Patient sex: M
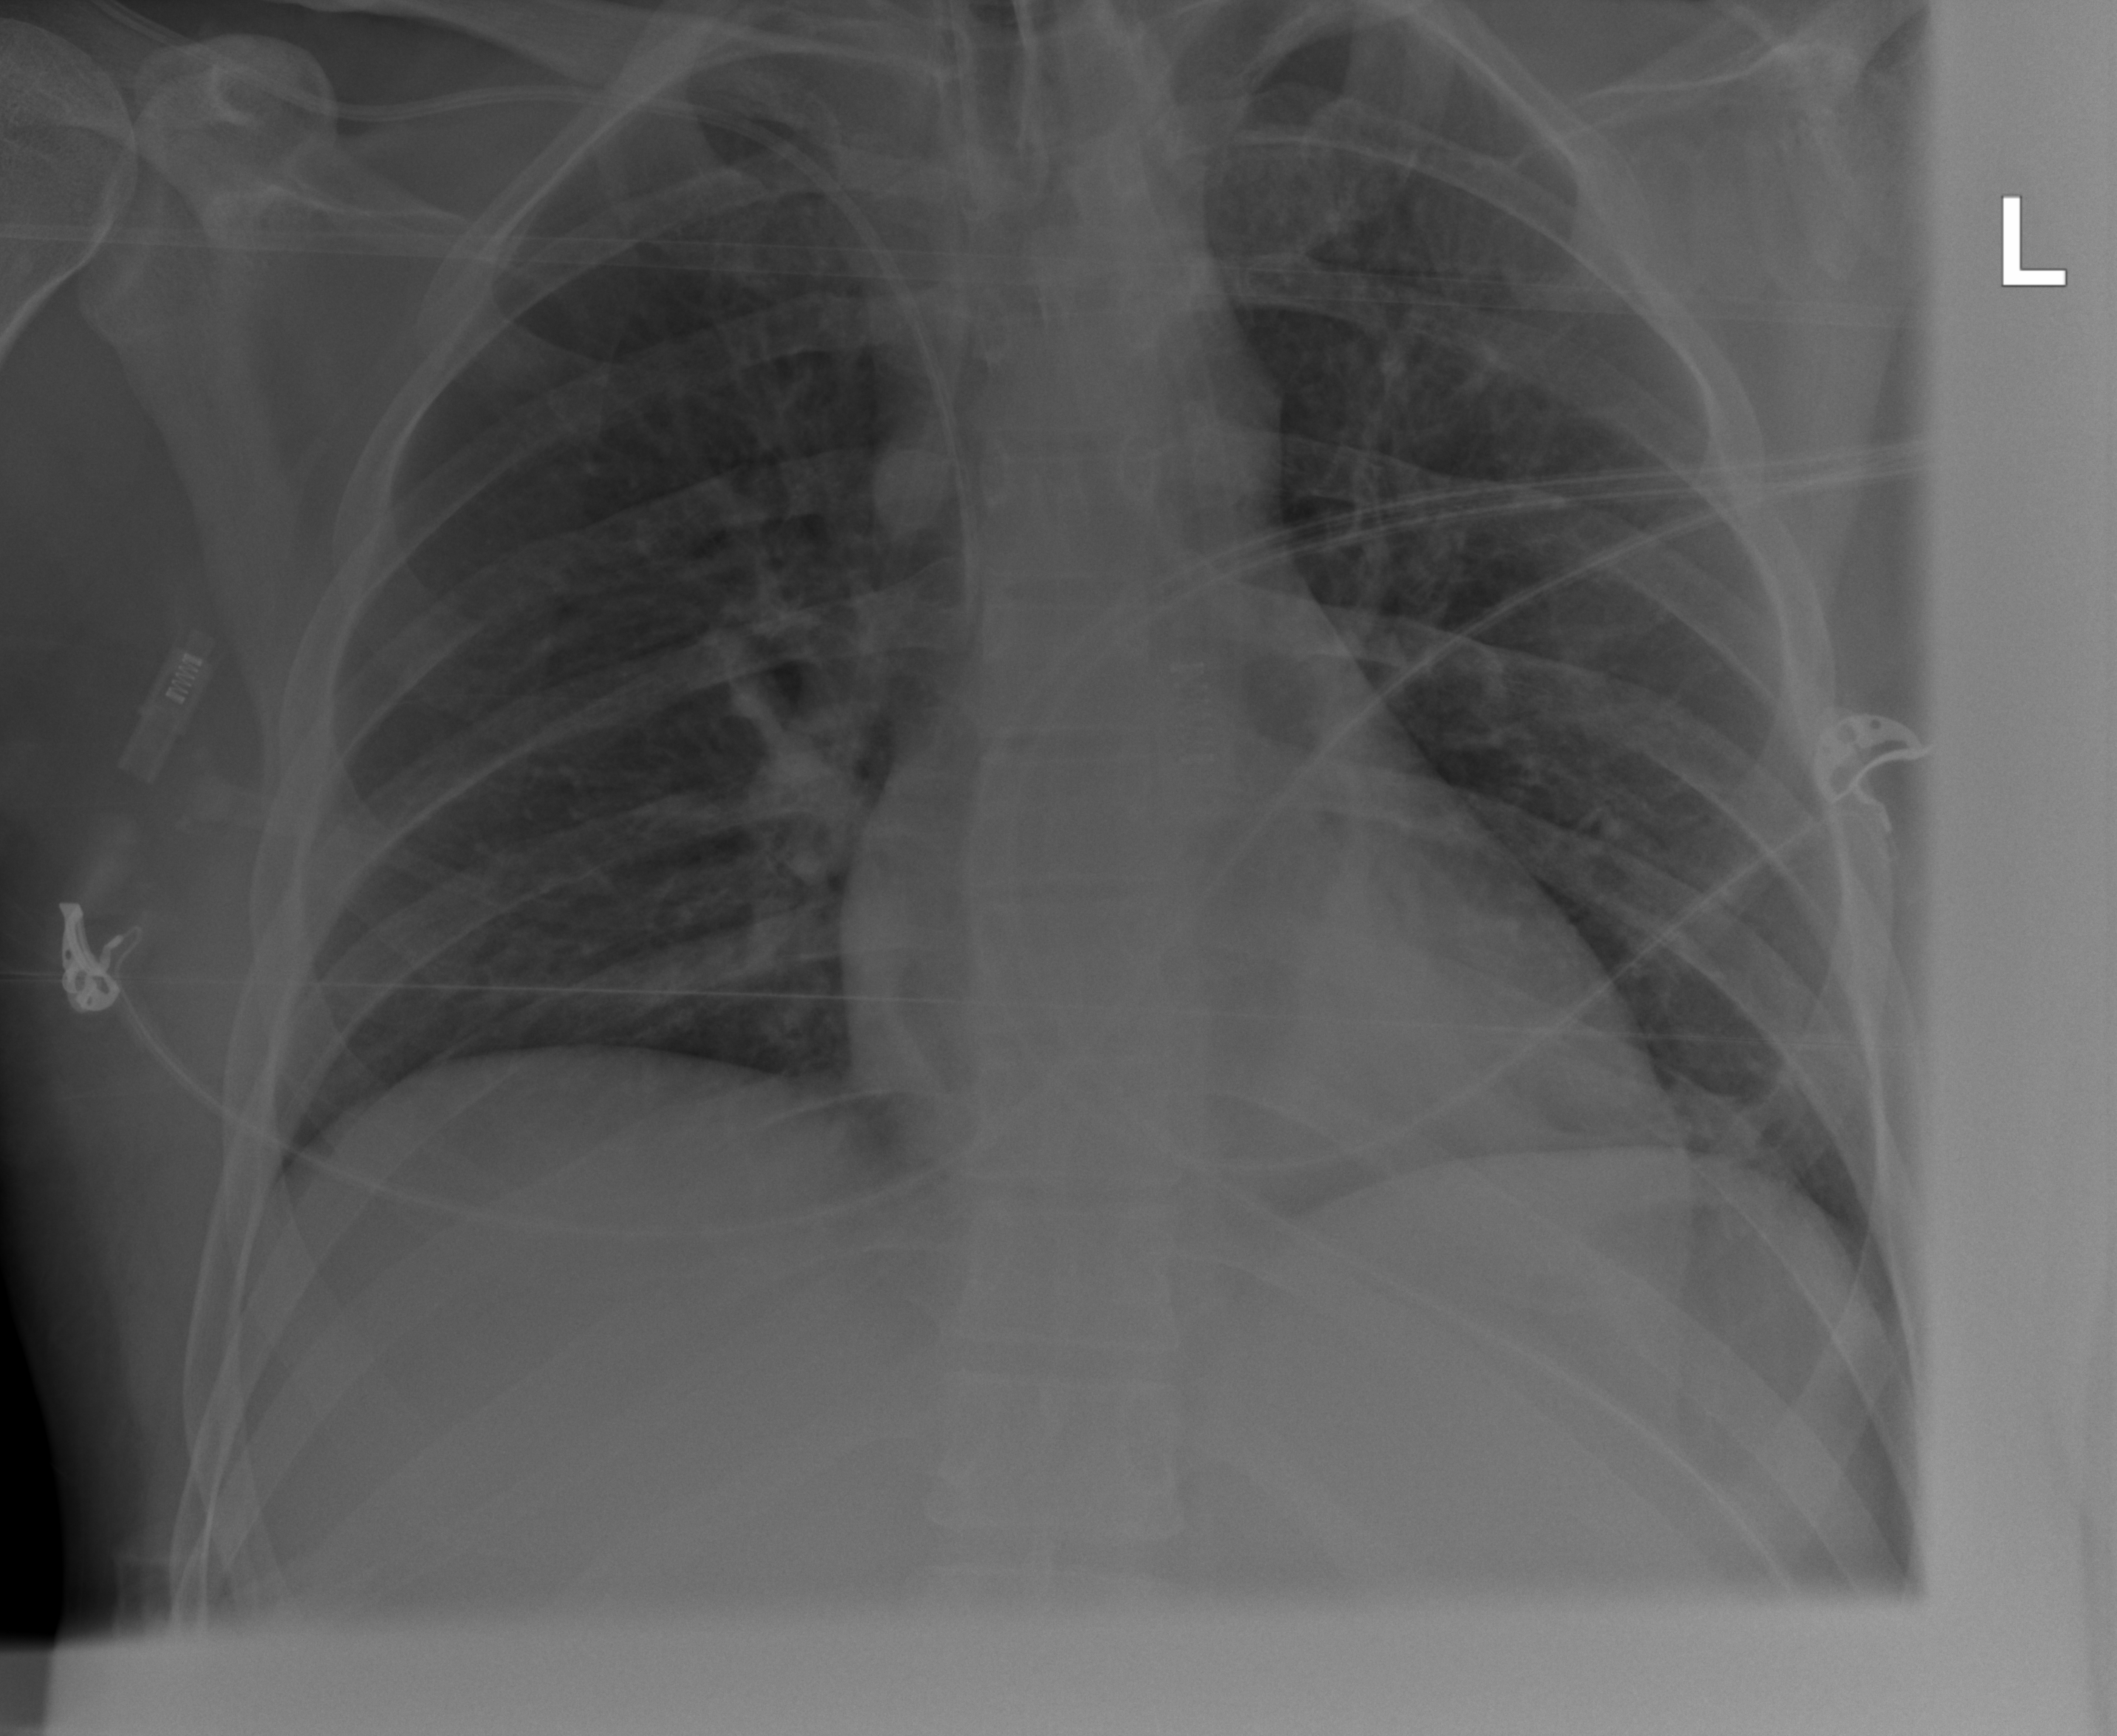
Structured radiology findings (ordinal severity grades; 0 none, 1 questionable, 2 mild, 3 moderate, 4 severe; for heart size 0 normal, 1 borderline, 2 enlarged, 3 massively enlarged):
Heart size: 0
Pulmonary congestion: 1
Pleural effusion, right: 0
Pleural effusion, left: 0
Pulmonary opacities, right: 0
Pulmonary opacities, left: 0
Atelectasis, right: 0
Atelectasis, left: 2